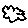
Label: cloud